Question: When using Storyboards, why does 'viewWillAppear' not draw my subviews and 'viewDidLayoutSubviews' does and more importantly to access the 'frame.size' value from subviews of subviews I have to call '[self.scroller layoutIfNeeded]' inside of 'viewDidLayoutSubviews'? I'm interested in understanding the page life cycle of a view controller and what changed in going from xibs to storyboards.

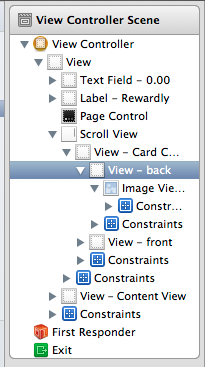
Answer: Storyboards are actually implemented as collections of xib files, with additional information about transitions (segues) between them. So the view controller life cycle should not be radically different if we're just talking about a single view controller.
It's very difficult to answer your specific question without understanding how your view controller and its view hierarchy are set up. It sounds like you have a view inside of a scroll view and you want to know when you can access its 'frame' property.
UIKit follows these steps (roughly):
1. It loads all the views described in the storyboard/xib file and connects all the actions and outlets as needed. viewDidLoad is called after this step.
2. It calls viewWillAppear: to indicate that it is about to display the view.
3. It adds the view to the window, sizing it to fit. The sizing propagates down the view hierarchy, so each view lays out its subviews (if it is configured to autoresize subviews). These changes occur inside an animation block, so once everything is set up the user sees the new view animated into place.
4. Once animations are complete, viewDidAppear: is called.
It's possible you are seeing something strange if a view has 'autoresizesSubviews' set to 'NO'; that may be why you have to call 'layoutIfNeeded' on 'self.scroller'. Note that the documentation for 'layoutIfNeeded' says:
> When this message is received, the layer's super layers are traversed until a ancestor layer is found that does not require layout. Then layout is performed on the entire layer-tree beneath that ancestor.
So it could potentially be triggering the layout of other unrelated views.